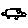
Label: car